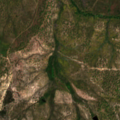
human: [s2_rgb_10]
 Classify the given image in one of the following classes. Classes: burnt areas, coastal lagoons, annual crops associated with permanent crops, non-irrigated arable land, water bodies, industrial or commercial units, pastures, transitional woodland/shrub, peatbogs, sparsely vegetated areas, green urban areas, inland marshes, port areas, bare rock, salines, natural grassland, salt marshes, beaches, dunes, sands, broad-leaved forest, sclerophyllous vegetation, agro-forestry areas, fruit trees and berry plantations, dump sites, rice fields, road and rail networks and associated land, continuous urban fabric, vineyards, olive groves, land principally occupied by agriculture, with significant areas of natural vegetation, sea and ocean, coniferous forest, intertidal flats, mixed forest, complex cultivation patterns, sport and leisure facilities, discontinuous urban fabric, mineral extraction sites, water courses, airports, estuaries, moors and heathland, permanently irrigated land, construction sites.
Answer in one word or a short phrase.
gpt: broad-leaved forest, transitional woodland/shrub